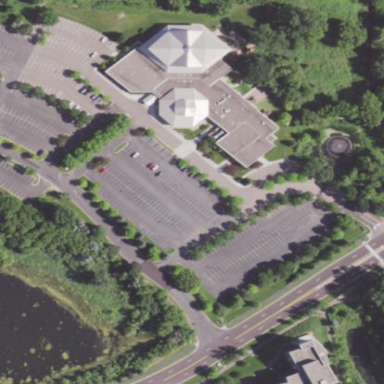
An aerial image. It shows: Building serving as place of worship.